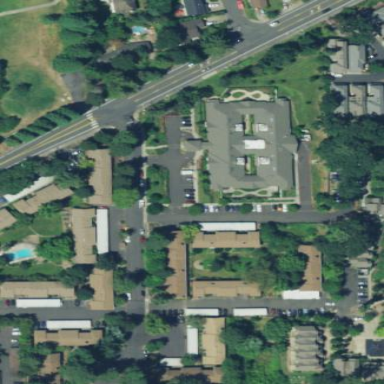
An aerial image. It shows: Residential area with apartments.